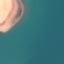
Land use / land cover class: SeaLake